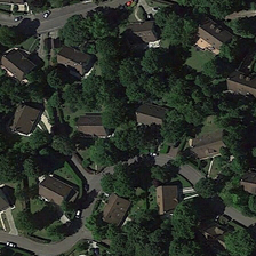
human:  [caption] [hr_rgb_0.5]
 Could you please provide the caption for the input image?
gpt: the residence includes the forest and cottage.

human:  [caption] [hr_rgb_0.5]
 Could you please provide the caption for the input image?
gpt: houses in this green community are connected by these twisted roads .

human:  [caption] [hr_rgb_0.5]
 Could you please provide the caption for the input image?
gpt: Housing includes forest and cottage.

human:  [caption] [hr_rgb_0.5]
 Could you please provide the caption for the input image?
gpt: Residential areas include forests and farmhouses.

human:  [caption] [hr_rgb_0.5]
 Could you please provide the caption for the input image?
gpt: Forests and farmhouses in residential areas